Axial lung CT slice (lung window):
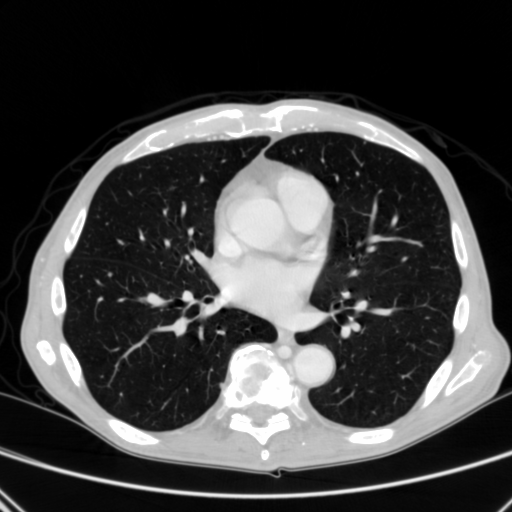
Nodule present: yes
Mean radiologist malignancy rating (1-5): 3